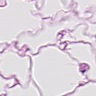
Metastatic tissue present: no